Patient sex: M
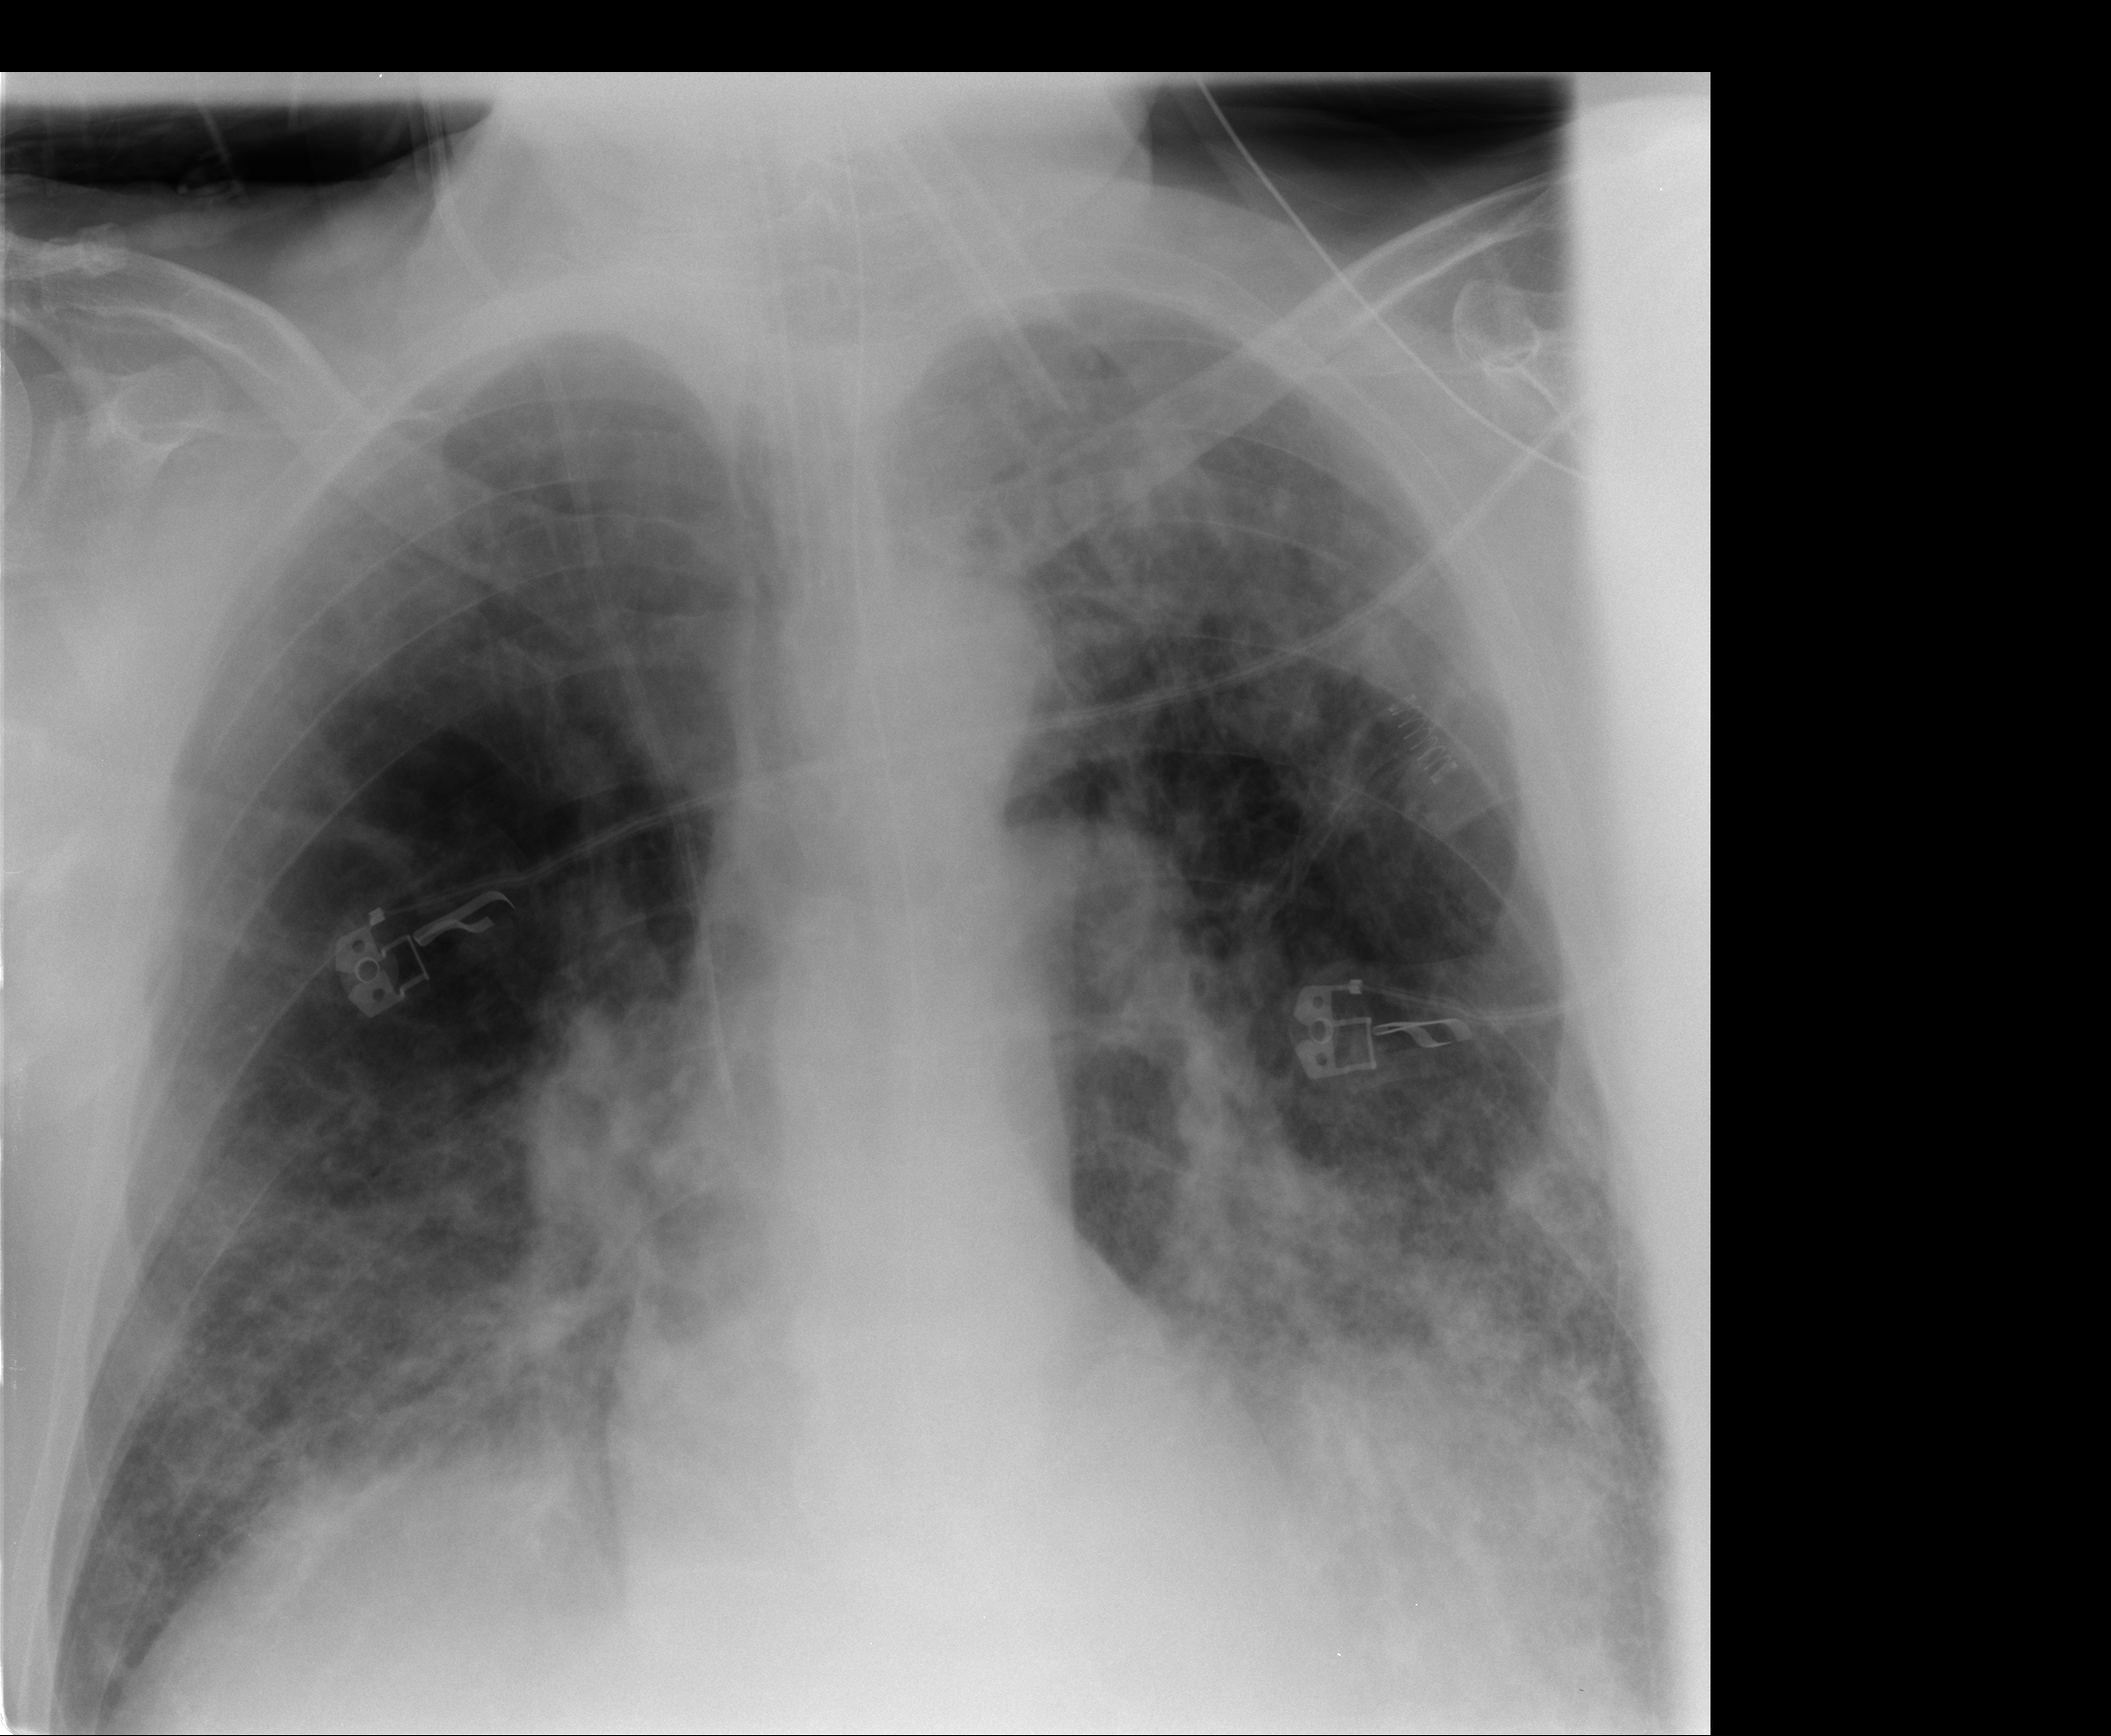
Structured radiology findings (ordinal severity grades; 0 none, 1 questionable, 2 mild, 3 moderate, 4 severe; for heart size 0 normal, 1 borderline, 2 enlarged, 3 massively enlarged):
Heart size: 0
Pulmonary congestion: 2
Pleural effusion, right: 0
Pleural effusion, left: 1
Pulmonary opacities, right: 2
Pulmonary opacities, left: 2
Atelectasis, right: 2
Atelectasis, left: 2